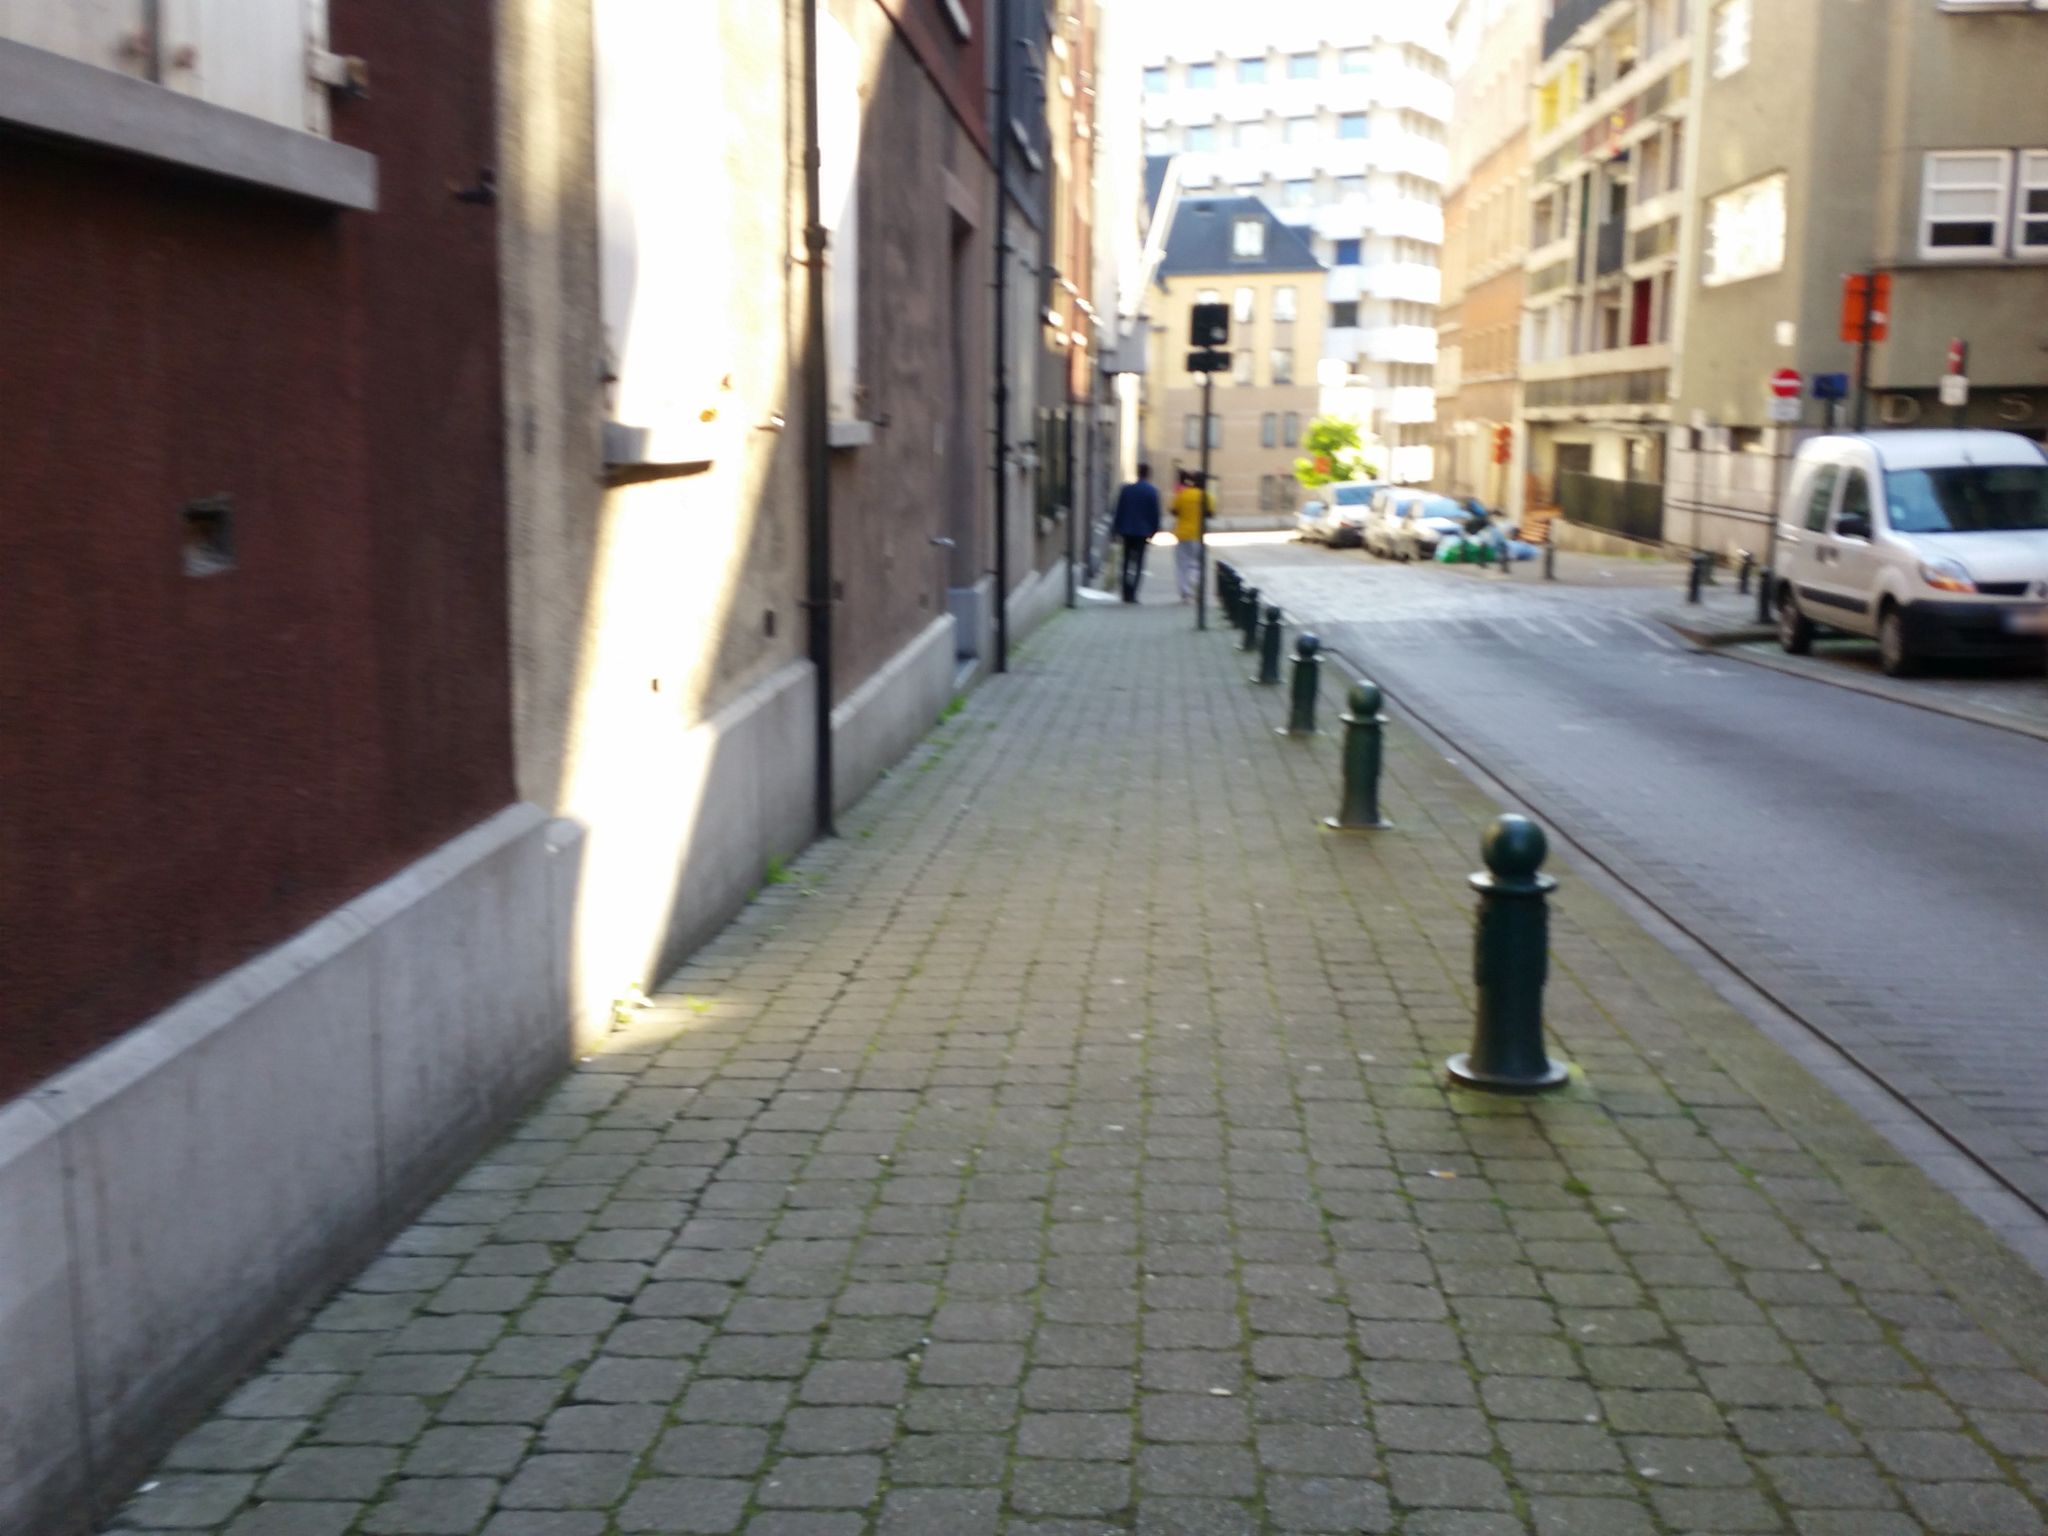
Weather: clear
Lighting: day
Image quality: good
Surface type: walking surface
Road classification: living_street
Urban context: urban centre
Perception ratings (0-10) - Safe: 2.91, Lively: 6, Beautiful: 6.25, Boring: 0.76, Depressing: 2.73, Wealthy: 9.52